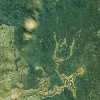
Label: land